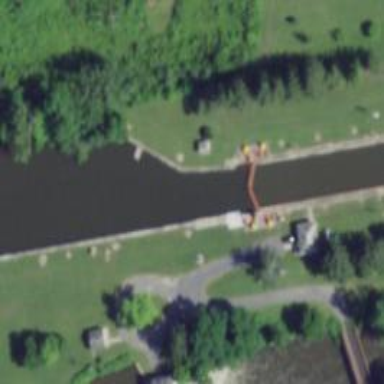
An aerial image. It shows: Lock gate along waterway.